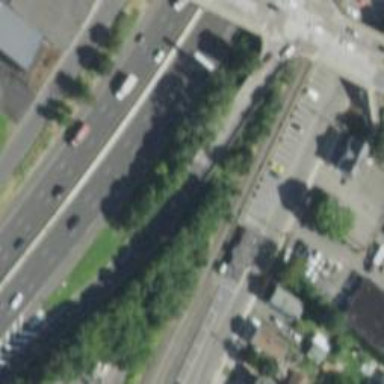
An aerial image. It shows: Bridge along trunk link highway.